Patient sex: F
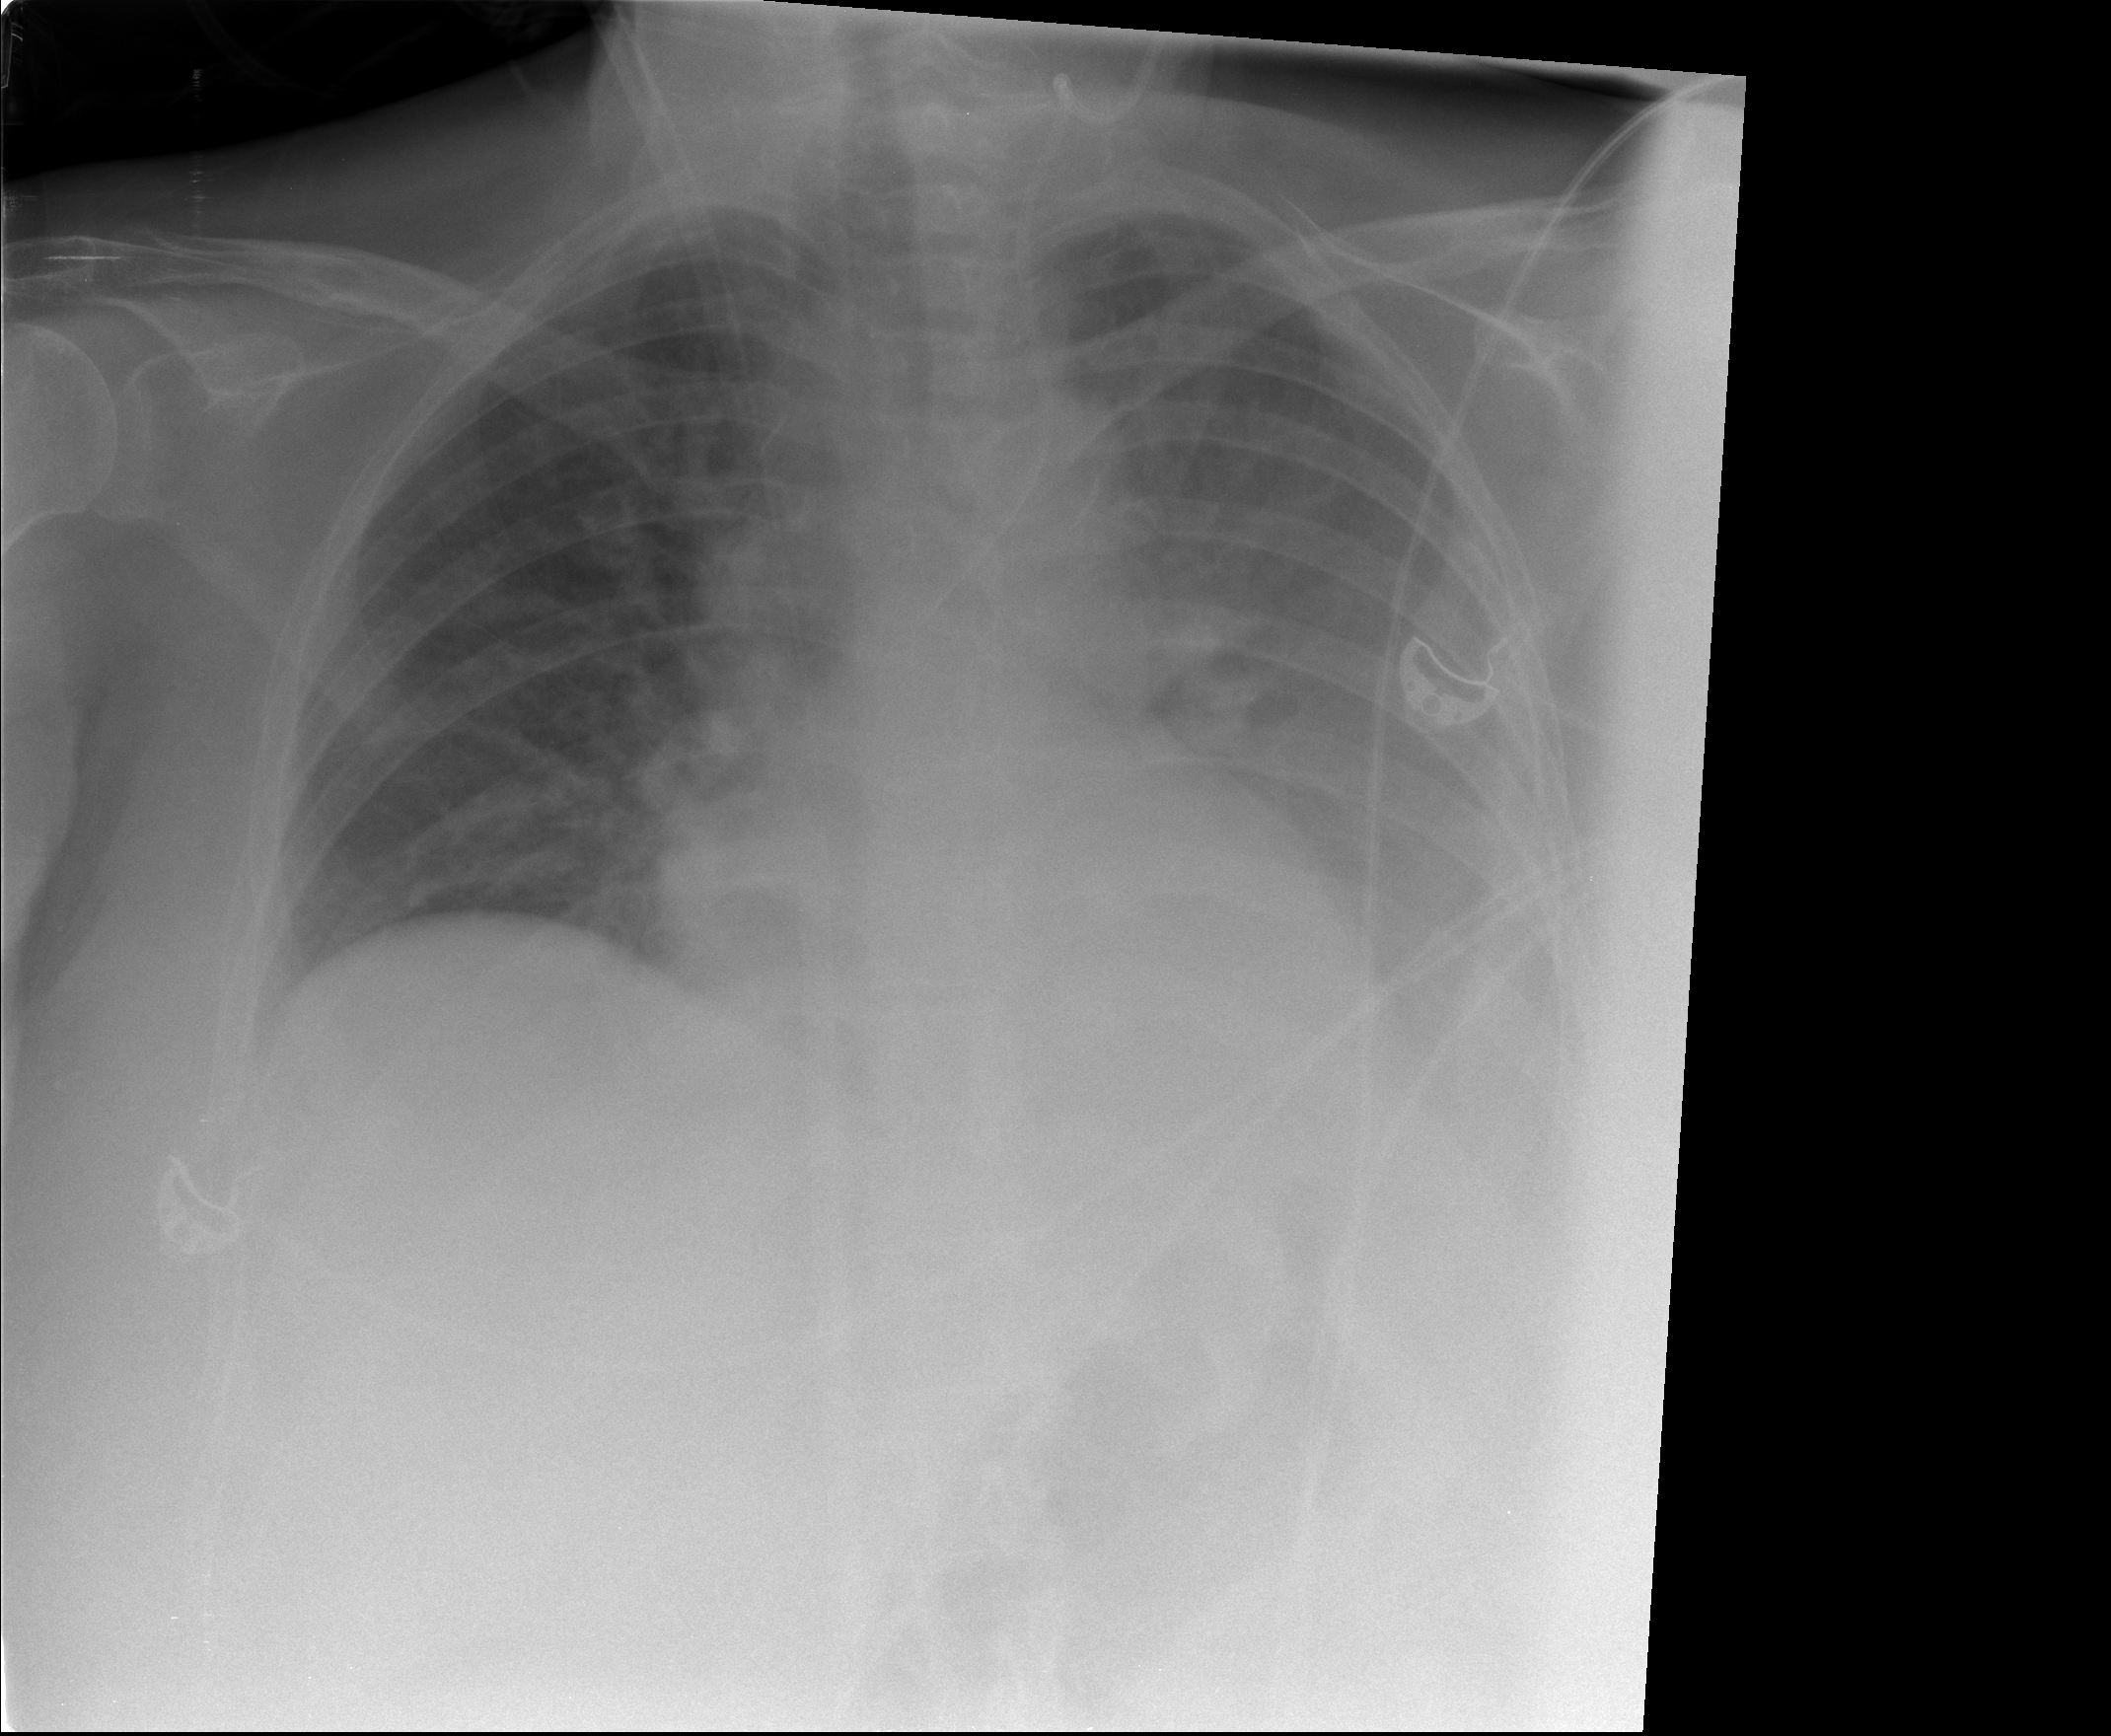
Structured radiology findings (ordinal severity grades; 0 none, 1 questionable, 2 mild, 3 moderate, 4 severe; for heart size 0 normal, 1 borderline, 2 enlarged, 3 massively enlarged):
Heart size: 1
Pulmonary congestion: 2
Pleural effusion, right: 0
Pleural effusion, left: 3
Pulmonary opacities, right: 0
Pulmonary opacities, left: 0
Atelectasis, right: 2
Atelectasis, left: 2